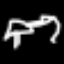
Label: mushroom